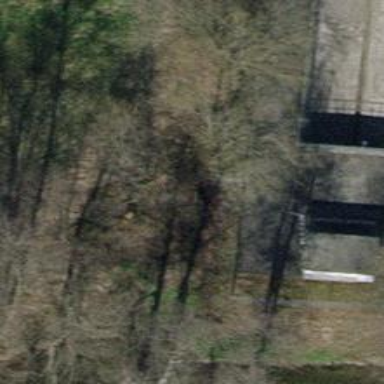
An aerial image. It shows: Hedge barrier.